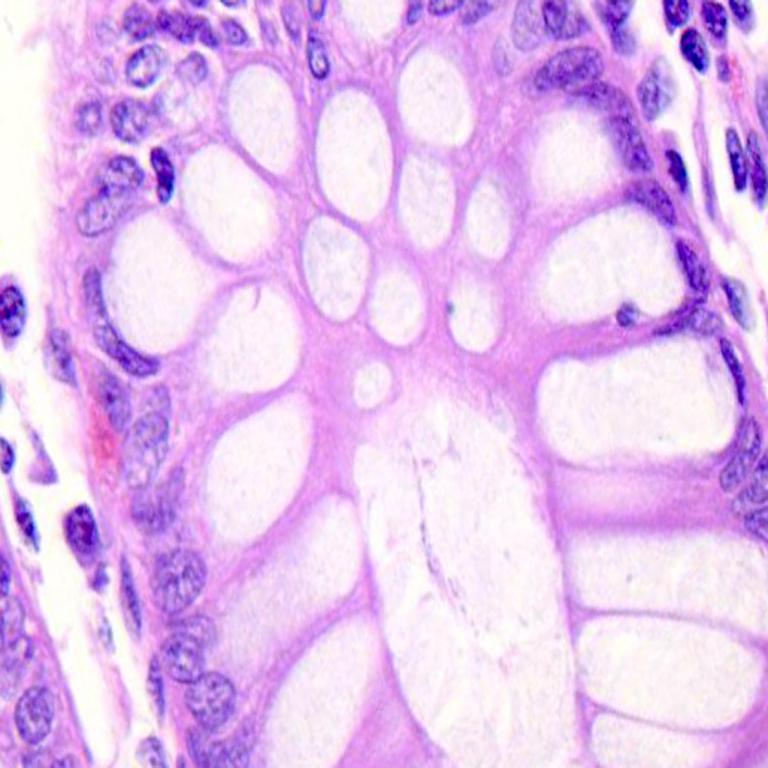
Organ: colon
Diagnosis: benign